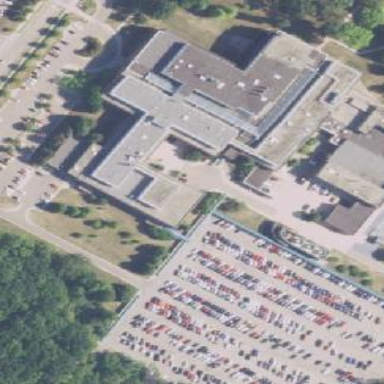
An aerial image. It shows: Parking area with surface.